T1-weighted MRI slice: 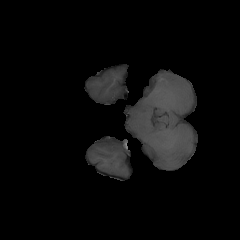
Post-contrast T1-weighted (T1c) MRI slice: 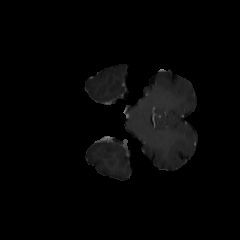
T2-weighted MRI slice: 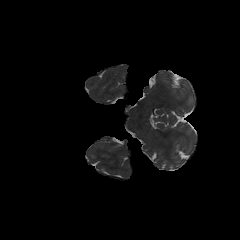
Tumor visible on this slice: no